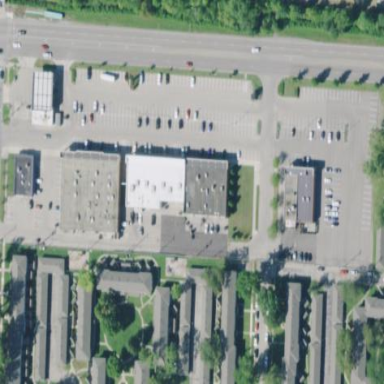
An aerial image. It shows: Commercial area.